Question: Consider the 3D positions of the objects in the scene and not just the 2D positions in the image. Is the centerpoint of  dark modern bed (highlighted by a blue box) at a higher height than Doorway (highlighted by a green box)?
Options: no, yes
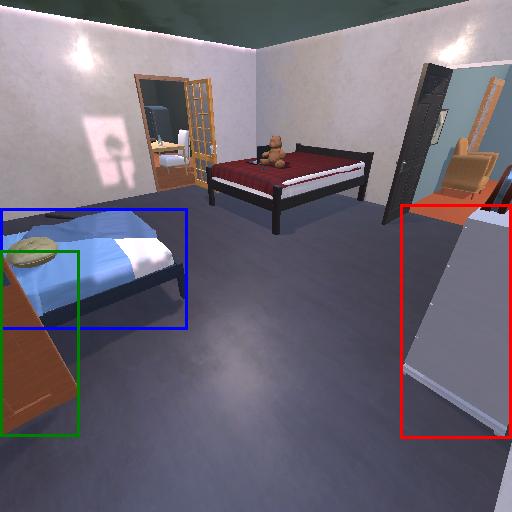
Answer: no